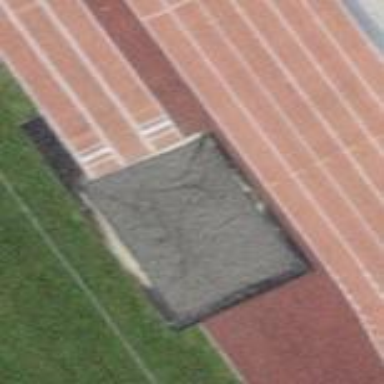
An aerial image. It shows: Sandy athletics pitch designed for long jump sports.